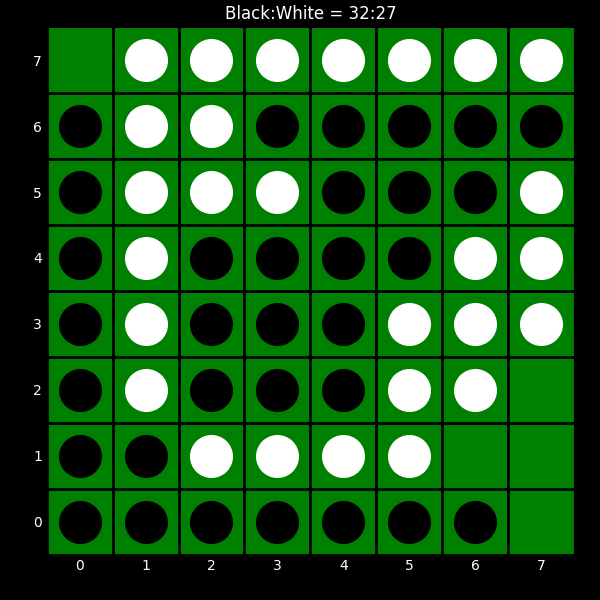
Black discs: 32
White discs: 27